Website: bh-photo
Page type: order-tracking
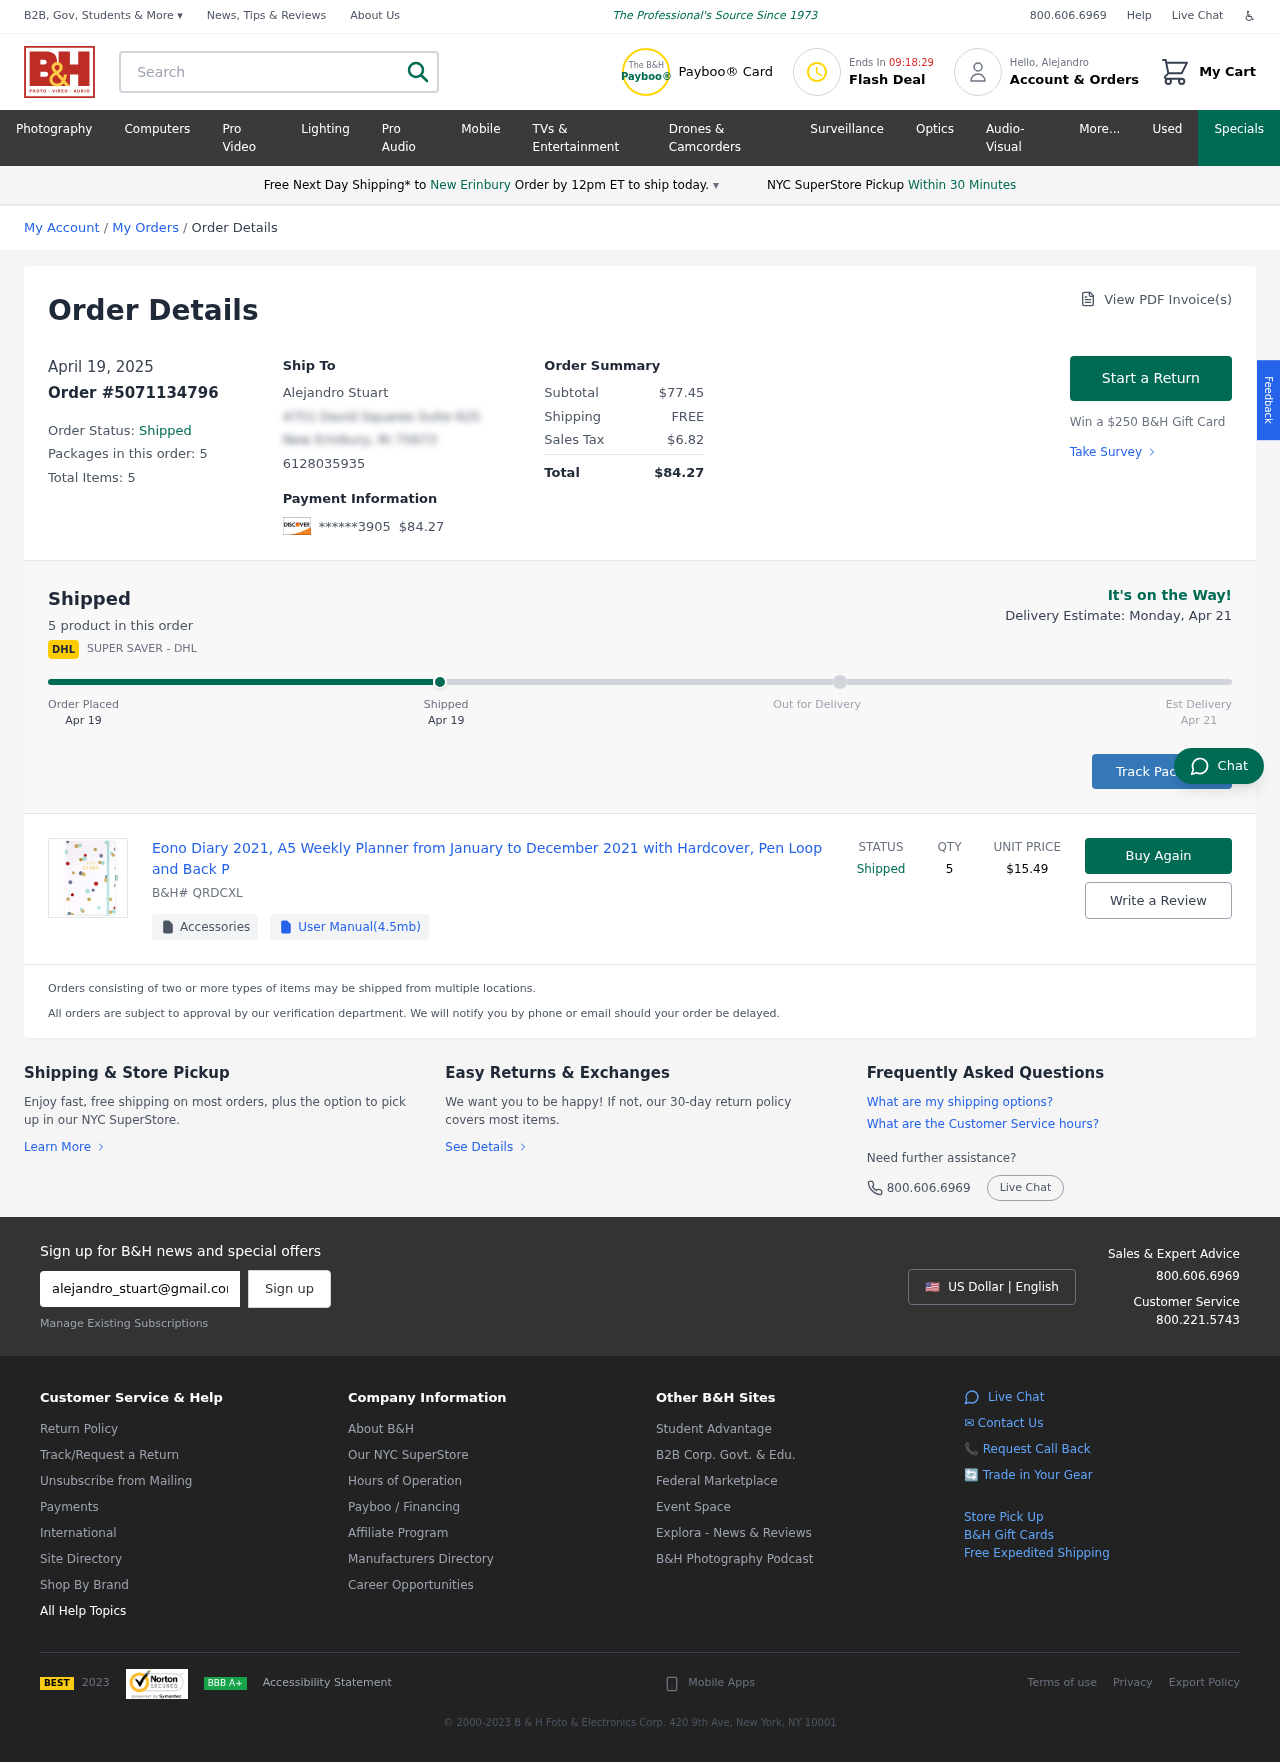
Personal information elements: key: PII_CARD_LAST4
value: ******3905
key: PII_CITY
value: New Erinbury
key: PII_EMAIL
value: alejandro_stuart@gmail.com
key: PII_FIRSTNAME
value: Alejandro
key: PII_FULLNAME
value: Alejandro Stuart
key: PII_PHONE
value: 6128035935
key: PII_STREET
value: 4751 David Squares Suite 625
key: PII_CITY_STATE_ZIP
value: New Erinbury, RI 75673
Product elements: key: PRODUCT1_NAME
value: Eono Diary 2021, A5 Weekly Planner from January to December 2021 with Hardcover, Pen Loop and Back P
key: PRODUCT1_PRICE
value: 15.49
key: PRODUCT1_QUANTITY
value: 5
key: PRODUCT1_SKU
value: QRDCXL
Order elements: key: ORDER_DATE
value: Apr 19
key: ORDER_DATE
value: April 19, 2025
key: ORDER_ID
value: Order #5071134796
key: ORDER_NUM_PACKAGES
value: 5
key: ORDER_NUM_ITEMS
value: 5
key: ORDER_NUM_ITEMS
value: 5 product
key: ORDER_TOTAL
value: $84.27
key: ORDER_SUBTOTAL
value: $77.45
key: ORDER_SHIPPING_COST
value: FREE
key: ORDER_TAX
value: $6.82
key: ORDER_DELIVERY_DATE
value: Apr 21
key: ORDER_DELIVERY_DATE
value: Delivery Estimate: Monday, Apr 21
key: ORDER_SHIPPING_DATE
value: Apr 19
Search elements: key: HEADER_SEARCH
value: Search